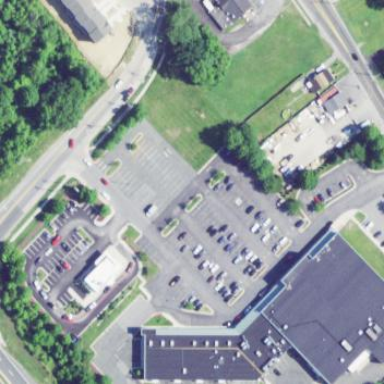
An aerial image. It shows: Commercial building.